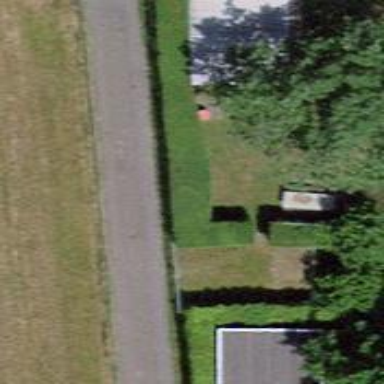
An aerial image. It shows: Hedge barrier.